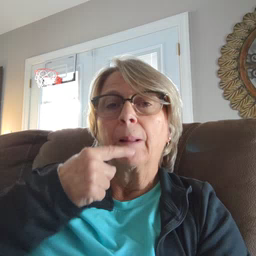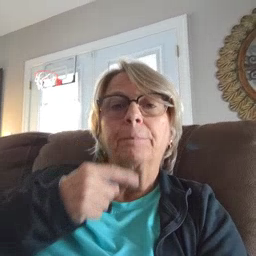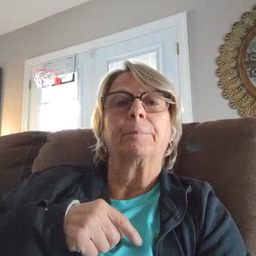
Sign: lips